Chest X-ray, PA view. Patient: 22 years old, sex F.
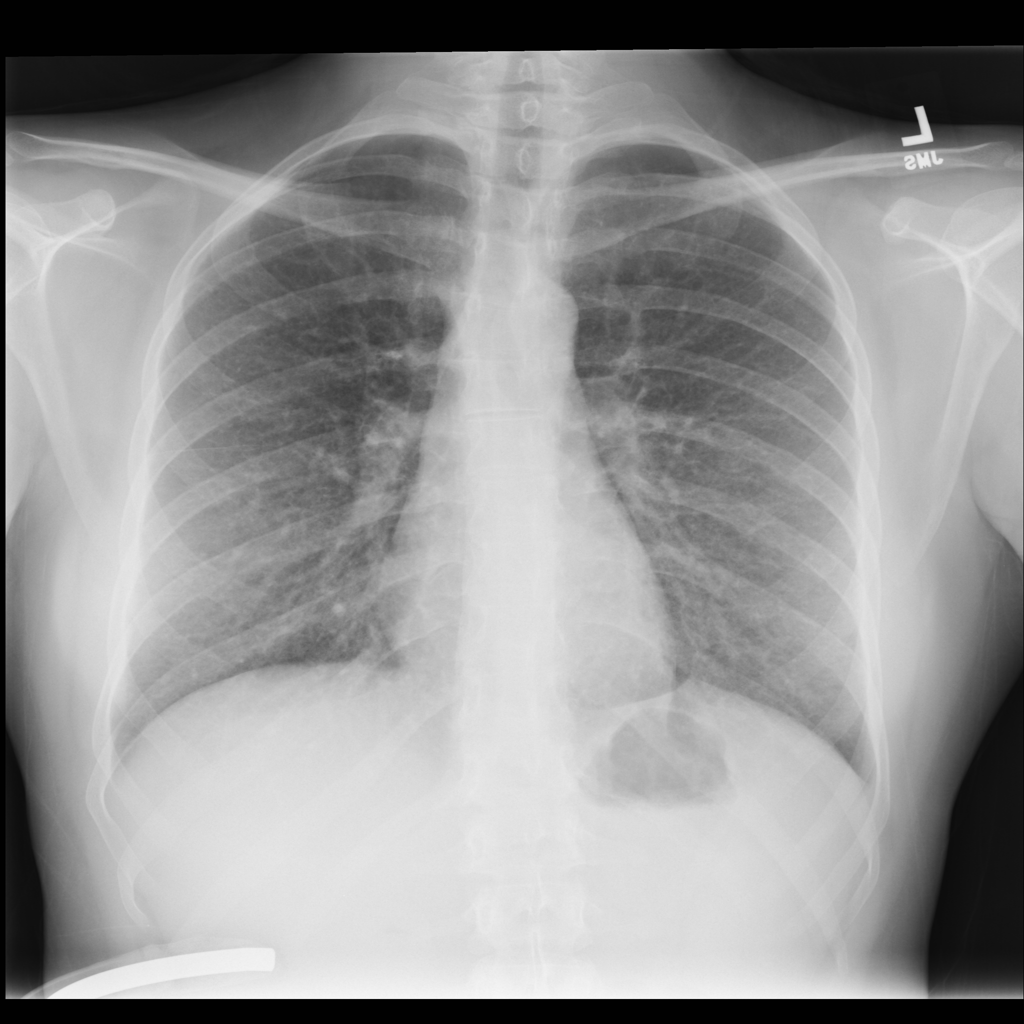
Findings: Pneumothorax